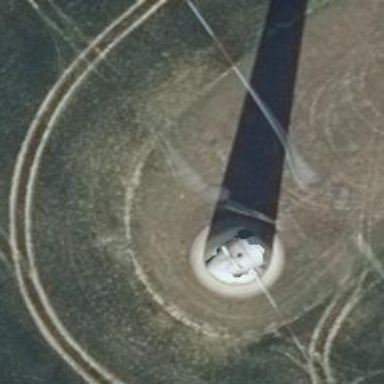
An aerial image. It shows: Wind turbine generator that utilizes wind as its source for generating electricity. It is of the horizontal axis type.